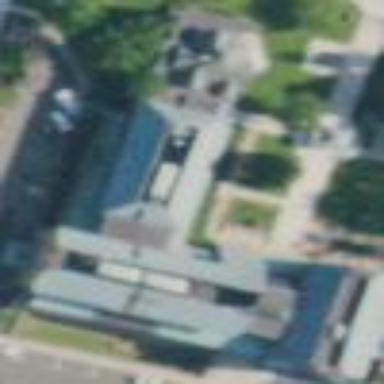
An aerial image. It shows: Town hall building.